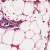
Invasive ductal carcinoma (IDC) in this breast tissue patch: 0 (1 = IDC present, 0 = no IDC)